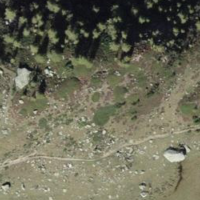
EUNIS habitat code: 26
Species observed at this site:
Sempervivum montanum